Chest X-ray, AP view. Patient: 56 years old, sex F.
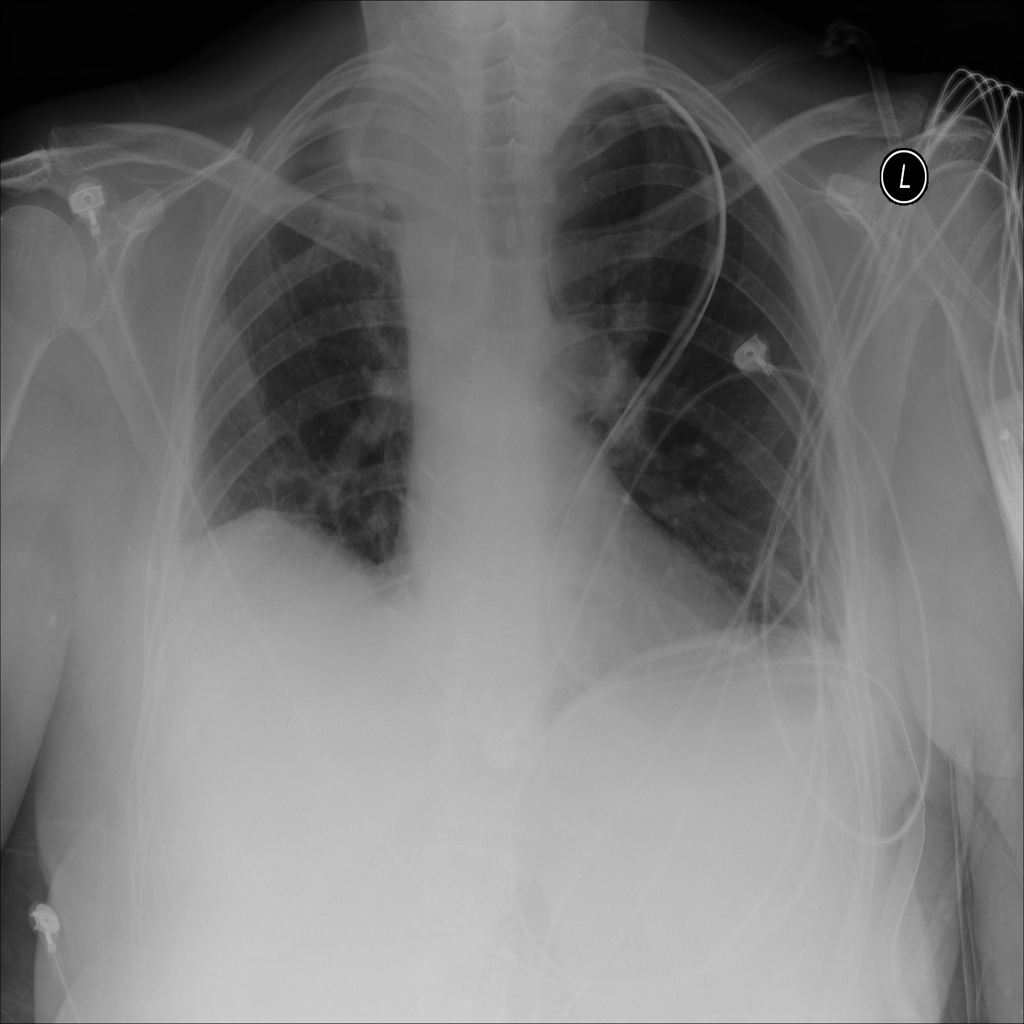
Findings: No Finding